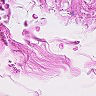
Metastatic tissue present: no